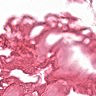
Metastatic tissue present: no